Field crop: tomato
Growth stage: 1
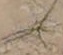
Species: cyperus